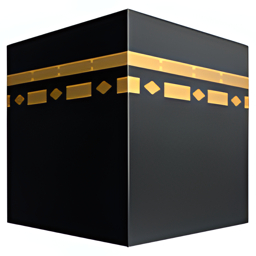
Name: kaaba
Emoji: 🕋
Group: Travel & Places
Sub-group: place-religious